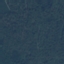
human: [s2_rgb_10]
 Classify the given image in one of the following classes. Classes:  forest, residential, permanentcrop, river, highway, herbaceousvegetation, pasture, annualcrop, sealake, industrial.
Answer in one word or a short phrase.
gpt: Forest